A time-domain waveform of one vibration snapshot from a rolling-element bearing is shown. Classify the bearing condition as one of: normal, inner_race, outer_race, ball.
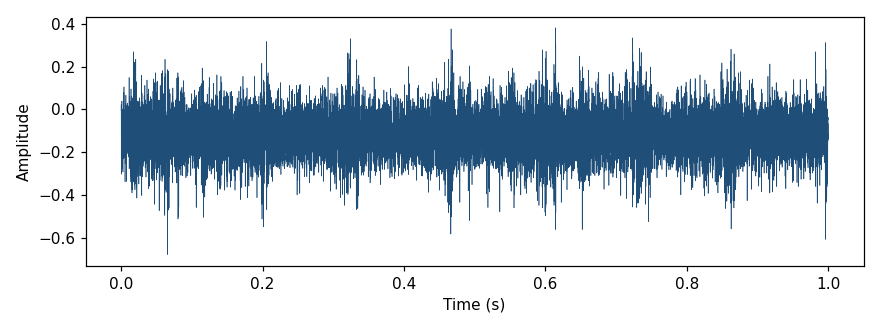
Answer: normal